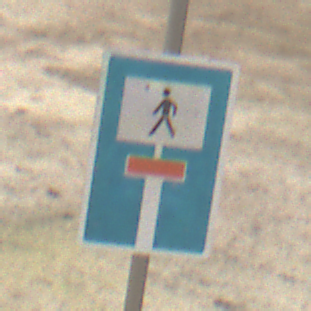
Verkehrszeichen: SackgasseFussgaengerDurchlaessig
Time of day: MorningAfternoon
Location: Outdoor (Nature)
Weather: PartlyCloudy
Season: Winter
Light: Natural